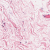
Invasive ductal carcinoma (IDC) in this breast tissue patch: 0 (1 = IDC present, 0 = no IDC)